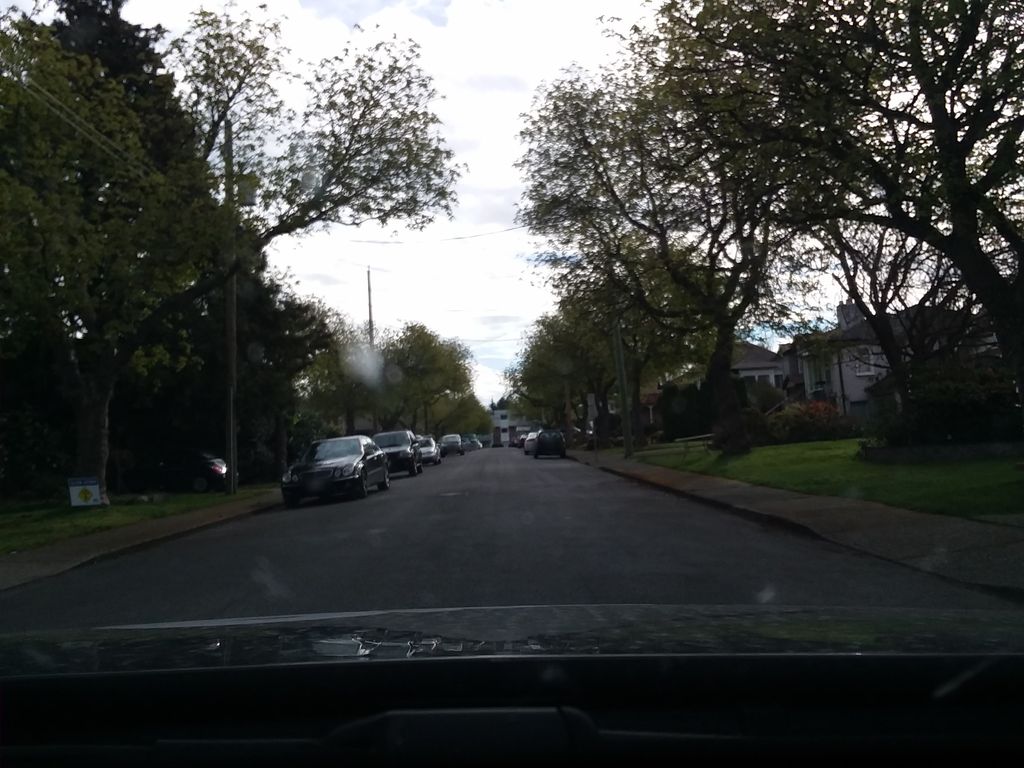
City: victoria